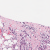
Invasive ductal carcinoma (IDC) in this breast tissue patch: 1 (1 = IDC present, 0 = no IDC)